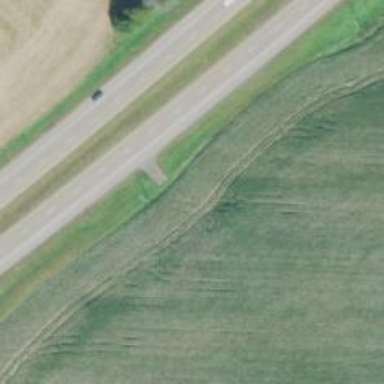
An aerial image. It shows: Trunk highway.